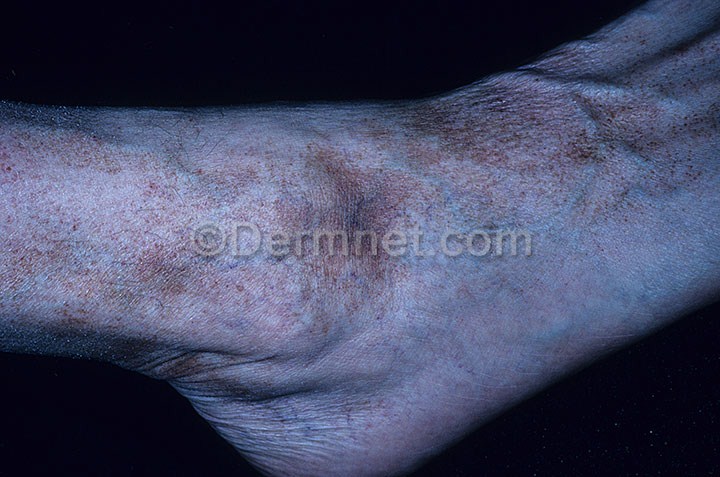
Disease: Vasculitis Photos